Interaction volume radius: 5 \u00c5
Interaction volume height: 35 \u00c5
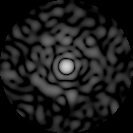
Disorder parameter: 0.8331